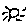
Label: sun